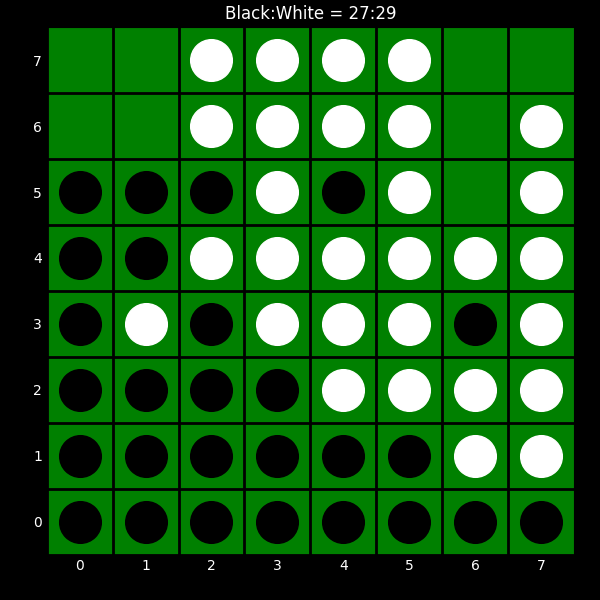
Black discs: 27
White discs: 29